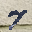
Label: 7